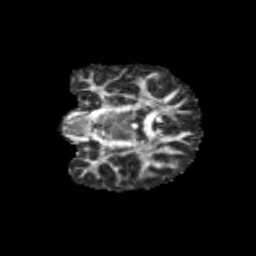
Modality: FA
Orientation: coronal
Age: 11
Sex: male
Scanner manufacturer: siemens
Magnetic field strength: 3 T
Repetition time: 3.8 s
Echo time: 0.07 s